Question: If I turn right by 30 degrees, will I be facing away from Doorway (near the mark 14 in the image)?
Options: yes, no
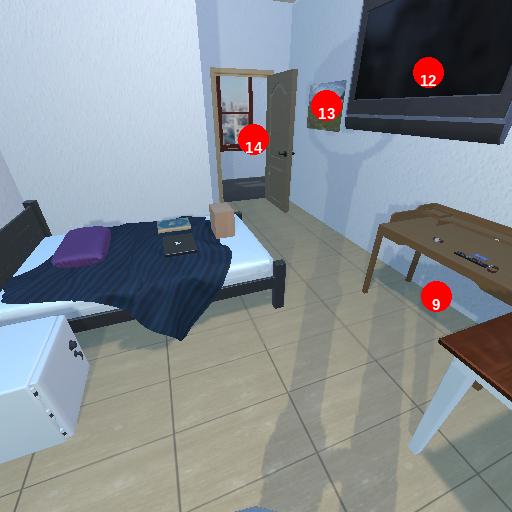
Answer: yes